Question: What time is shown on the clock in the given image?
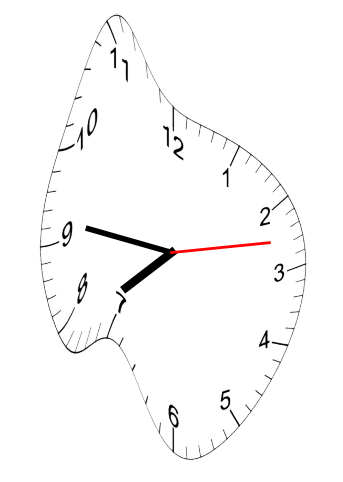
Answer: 07:46:13